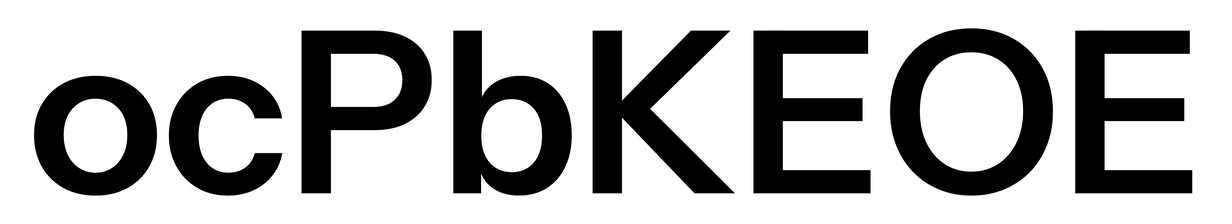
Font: InstrumentSans_SemiBold